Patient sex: M
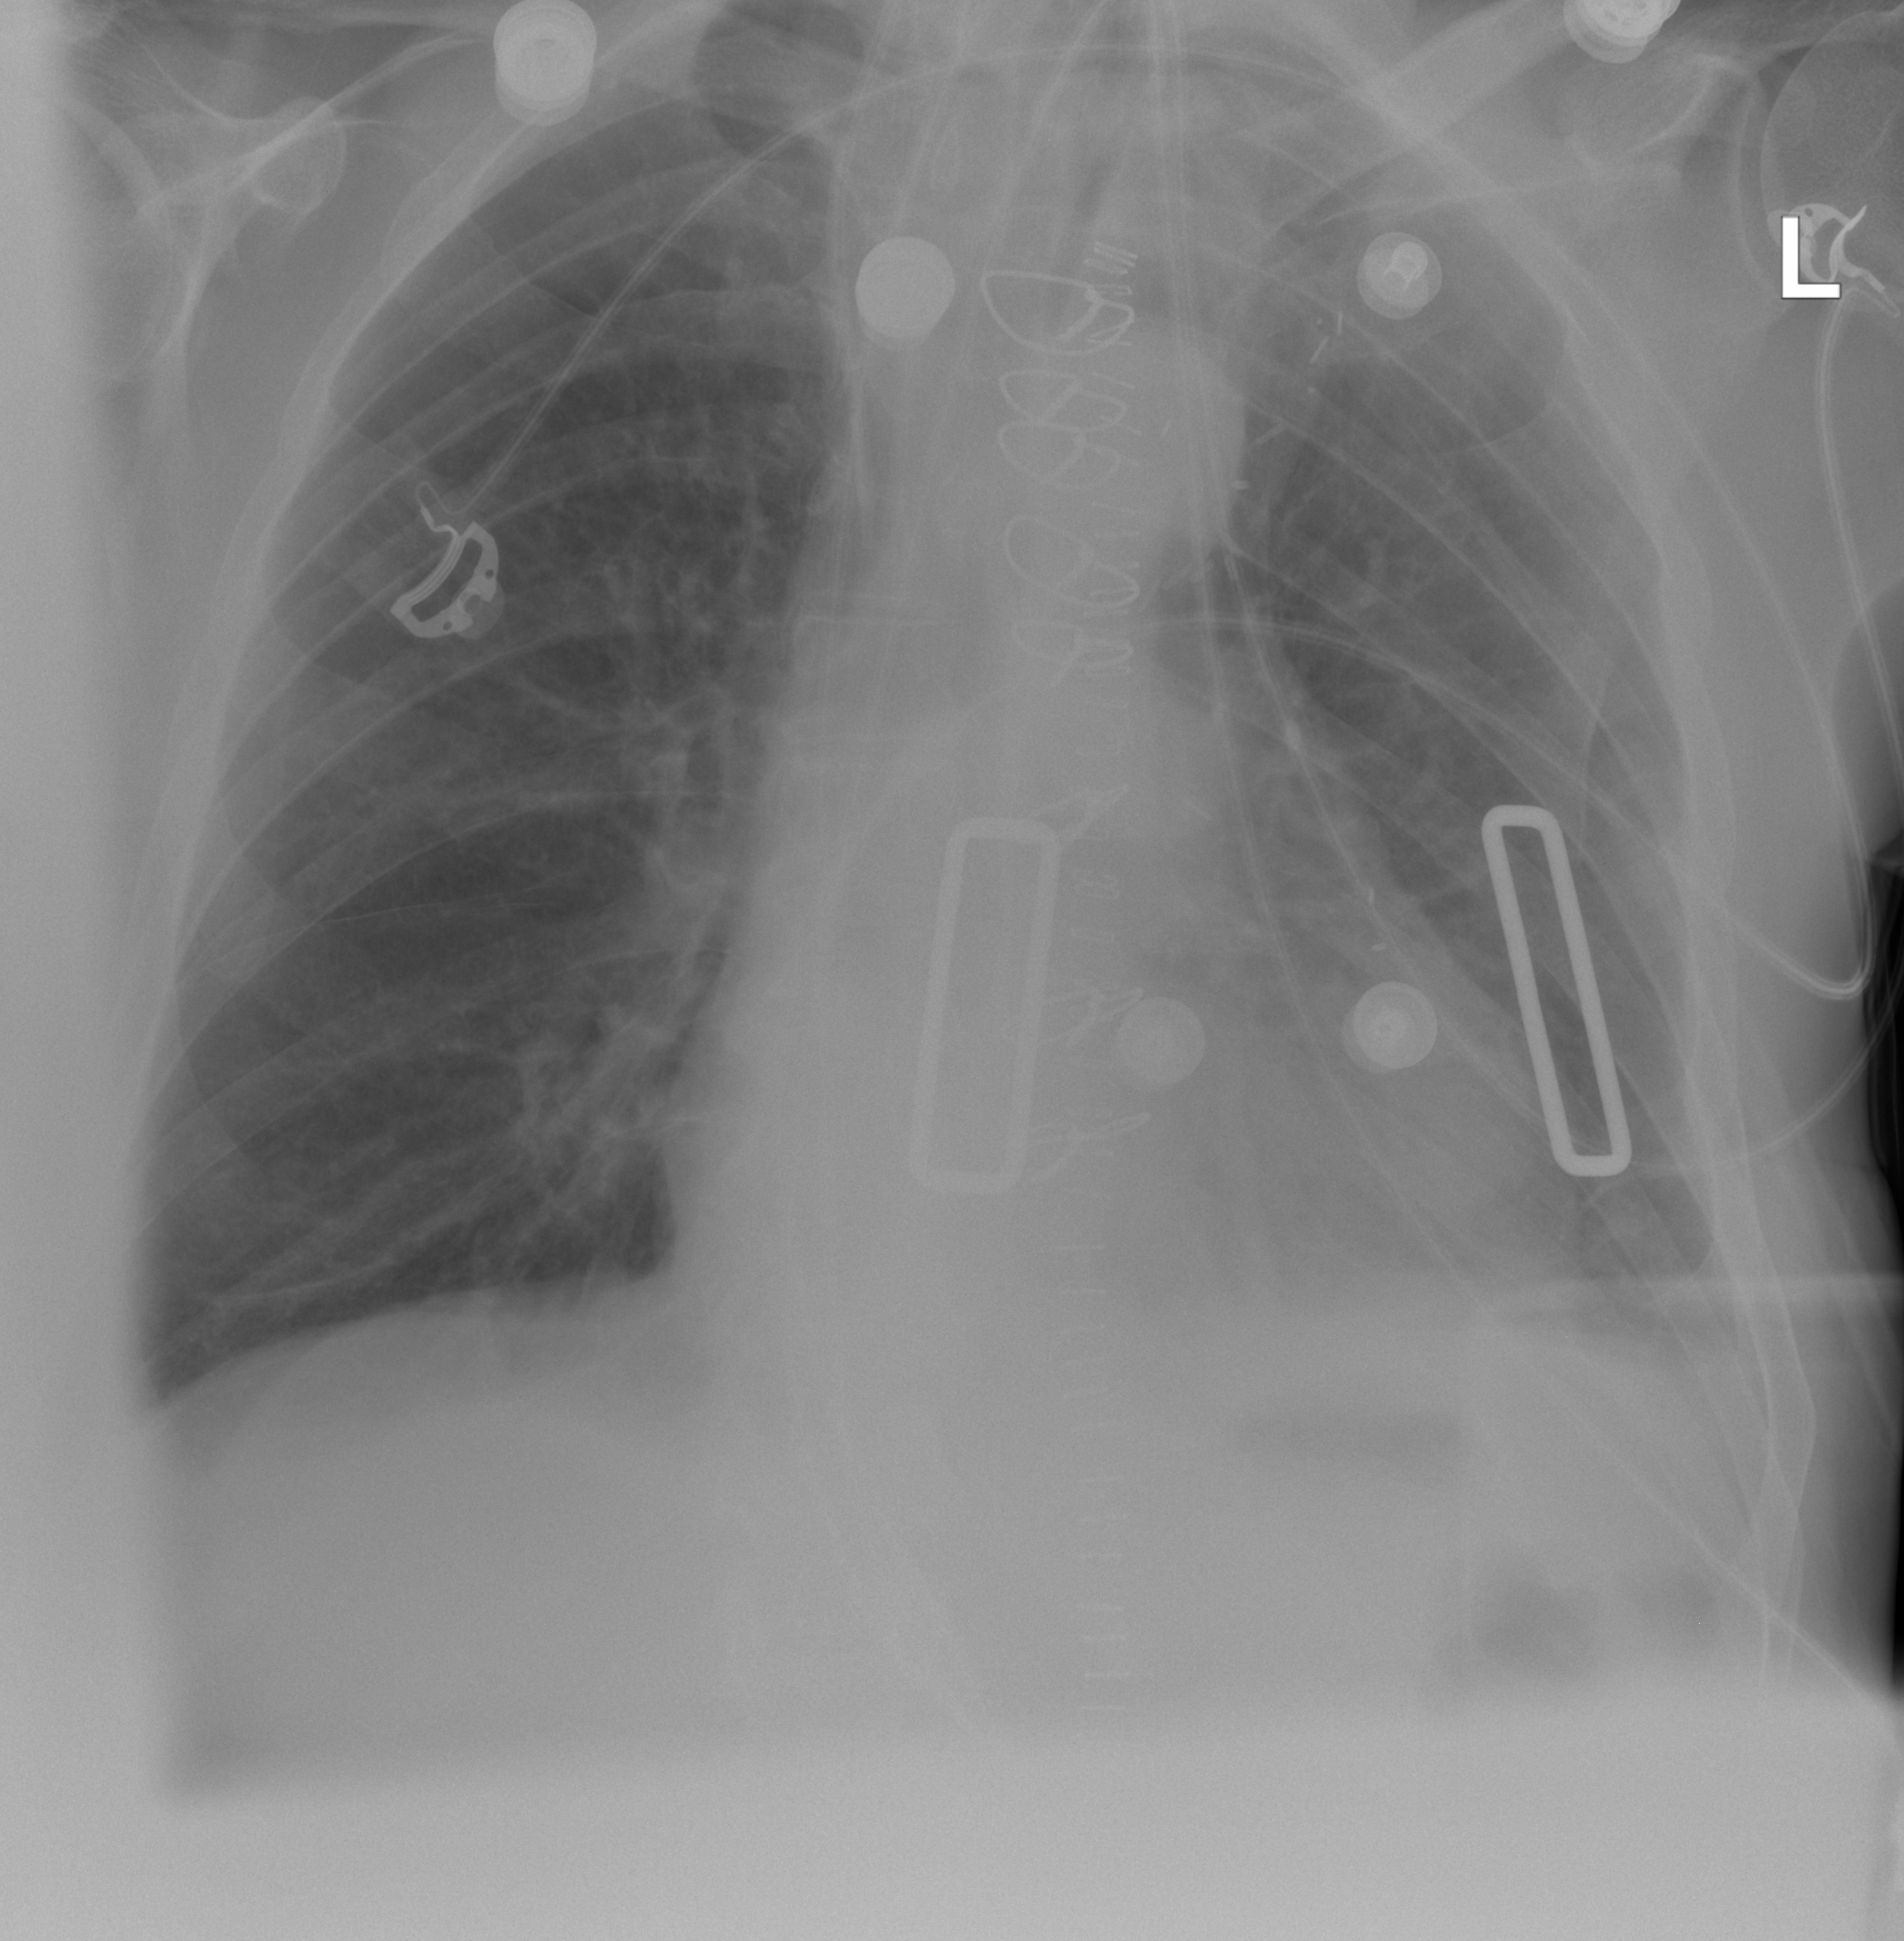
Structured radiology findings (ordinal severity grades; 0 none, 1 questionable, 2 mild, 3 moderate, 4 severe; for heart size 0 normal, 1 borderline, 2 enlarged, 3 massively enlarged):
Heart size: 0
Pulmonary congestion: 0
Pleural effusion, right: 0
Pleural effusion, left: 1
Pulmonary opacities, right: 0
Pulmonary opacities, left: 0
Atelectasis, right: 1
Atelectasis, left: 2